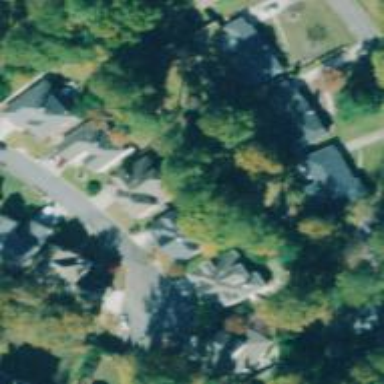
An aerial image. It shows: Residential road.